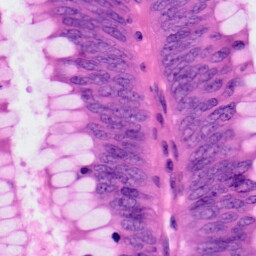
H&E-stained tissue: Colon